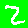
Digit: 2